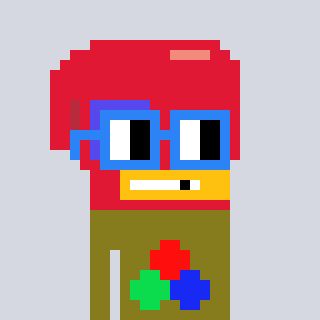
a pixel art character with square blue glasses, a boxing glove-shaped head and a gunk-colored body on a cool background